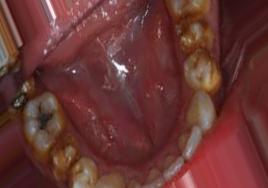
Condition: Tooth Discoloration